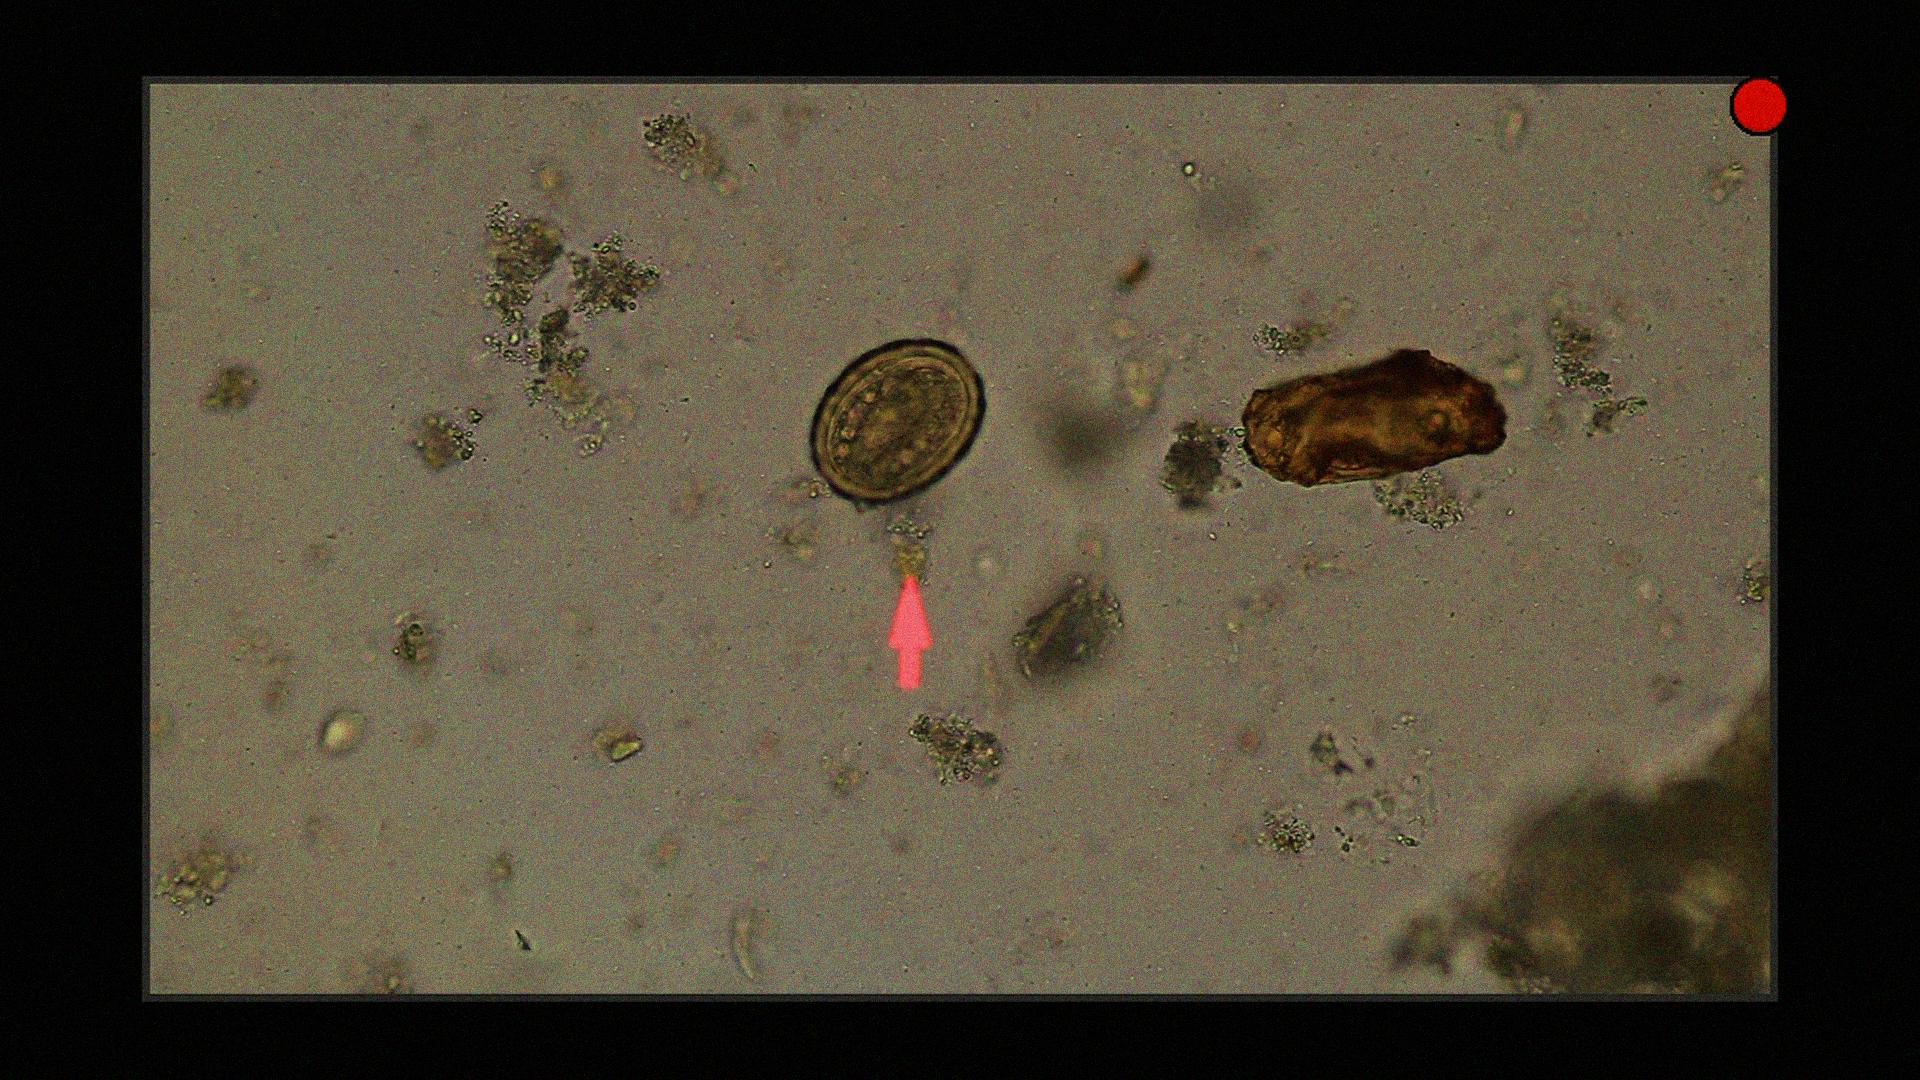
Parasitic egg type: Ascaris lumbricoides